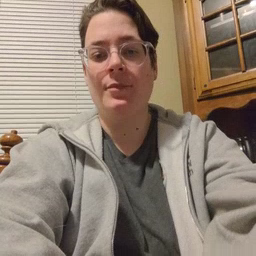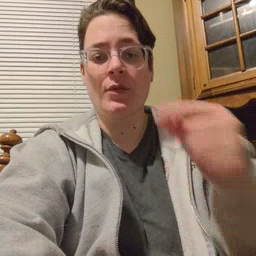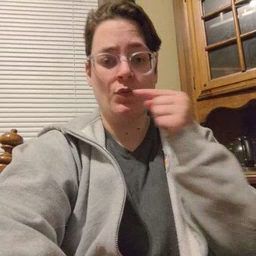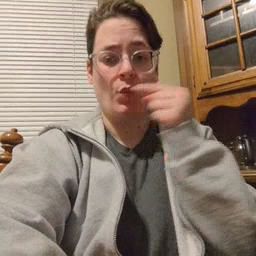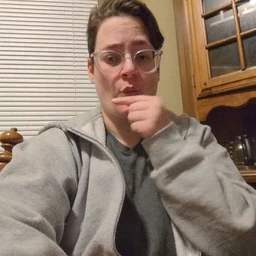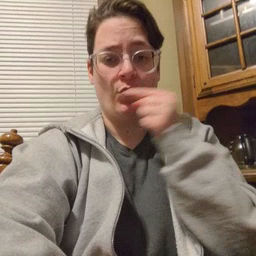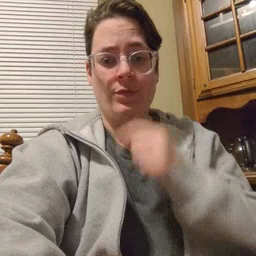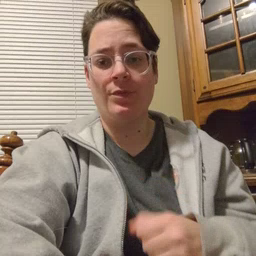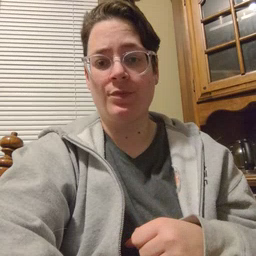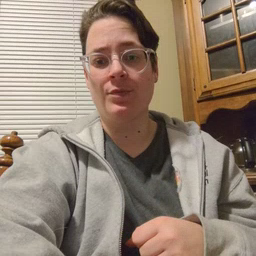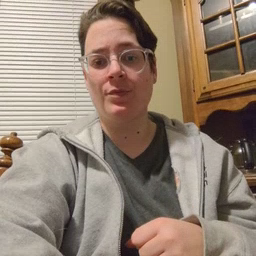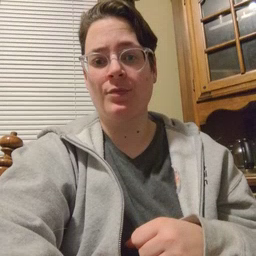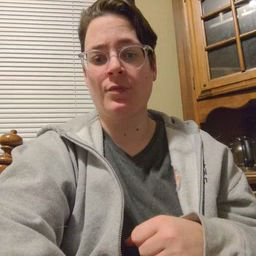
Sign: toothbrush